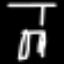
Label: chair